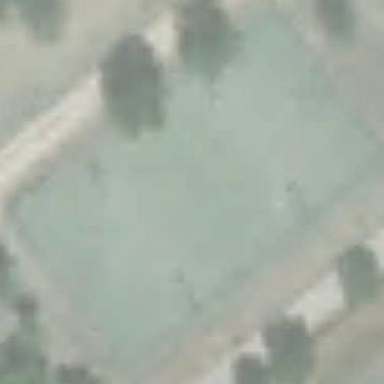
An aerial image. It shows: Basketball court located in leisure land pitch.